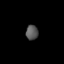
Tissue: lung
Cell type: Others
Senescence score: 0.6219
Nuclear area (px): 182
Mean DAPI intensity: 85.165